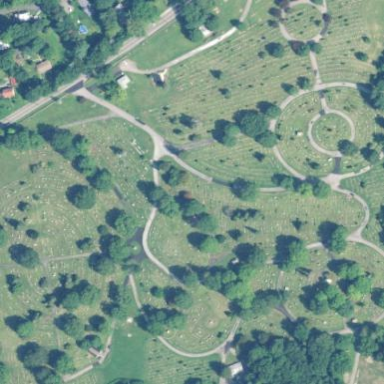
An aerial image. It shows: Graveyard used as cemetery.